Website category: movie
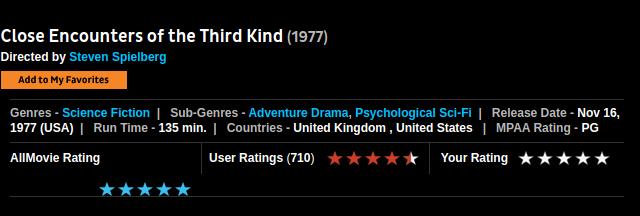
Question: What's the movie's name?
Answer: Close Encounters of the Third Kind

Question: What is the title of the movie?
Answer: Close Encounters of the Third Kind

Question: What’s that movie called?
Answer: Close Encounters of the Third Kind

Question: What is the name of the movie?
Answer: Close Encounters of the Third Kind

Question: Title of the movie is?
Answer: Close Encounters of the Third Kind

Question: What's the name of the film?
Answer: Close Encounters of the Third Kind

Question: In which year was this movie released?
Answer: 1977

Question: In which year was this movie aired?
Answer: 1977

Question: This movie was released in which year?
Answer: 1977

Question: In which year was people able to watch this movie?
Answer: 1977

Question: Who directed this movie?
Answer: Steven Spielberg

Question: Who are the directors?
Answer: Steven Spielberg

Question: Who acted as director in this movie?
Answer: Steven Spielberg

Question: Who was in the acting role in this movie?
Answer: Steven Spielberg

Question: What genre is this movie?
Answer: Science Fiction

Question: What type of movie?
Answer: Science Fiction

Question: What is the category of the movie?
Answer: Science Fiction

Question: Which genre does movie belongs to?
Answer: Science Fiction

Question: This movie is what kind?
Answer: Science Fiction

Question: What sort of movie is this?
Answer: Science Fiction

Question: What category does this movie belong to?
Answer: Science Fiction

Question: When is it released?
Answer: Nov 16, 1977 (USA)

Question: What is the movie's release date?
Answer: Nov 16, 1977 (USA)

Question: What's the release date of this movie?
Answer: Nov 16, 1977 (USA)

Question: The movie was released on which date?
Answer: Nov 16, 1977 (USA)

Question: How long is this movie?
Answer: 135 min.

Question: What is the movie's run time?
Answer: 135 min.

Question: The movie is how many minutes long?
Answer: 135 min.

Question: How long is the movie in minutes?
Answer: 135 min.

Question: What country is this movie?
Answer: United Kingdom , United States

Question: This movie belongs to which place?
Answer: United Kingdom , United States

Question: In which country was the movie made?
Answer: United Kingdom , United States

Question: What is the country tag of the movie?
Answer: United Kingdom , United States

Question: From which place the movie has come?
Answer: United Kingdom , United States